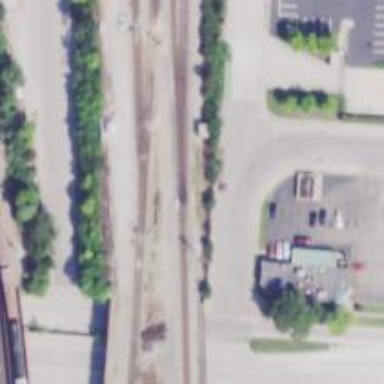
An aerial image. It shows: Railway signal.